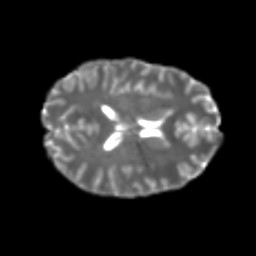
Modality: T2w
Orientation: axial
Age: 26
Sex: female
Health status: healthy
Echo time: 0.074 s